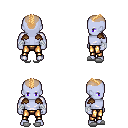
a pixel art fantasy rpg character, male body template, dark elf, purple skin, leather shoulder armor, gold greaves, light blonde short mohawk hairstyle, white cloth bandages, white slippers, four views (front, back, left, right), 2x2 character sprite sheet, small pixel art, hard edges, no anti-aliasing